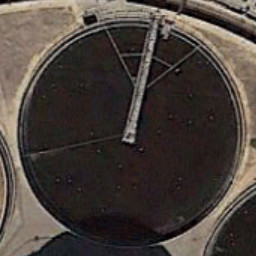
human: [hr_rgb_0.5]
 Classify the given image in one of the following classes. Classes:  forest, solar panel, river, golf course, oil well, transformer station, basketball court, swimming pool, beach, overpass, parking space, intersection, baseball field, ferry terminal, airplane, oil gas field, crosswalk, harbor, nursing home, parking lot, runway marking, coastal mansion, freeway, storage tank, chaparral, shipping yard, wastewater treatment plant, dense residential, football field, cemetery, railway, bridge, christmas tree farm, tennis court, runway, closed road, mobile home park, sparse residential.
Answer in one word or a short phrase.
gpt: wastewater treatment plant